Interaction volume radius: 10 \u00c5
Interaction volume height: 10 \u00c5
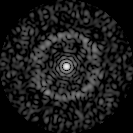
Disorder parameter: 0.846